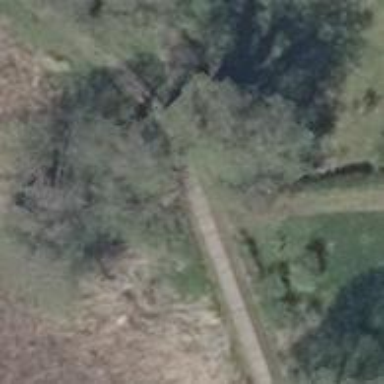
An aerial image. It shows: Footway along the road.